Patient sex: M
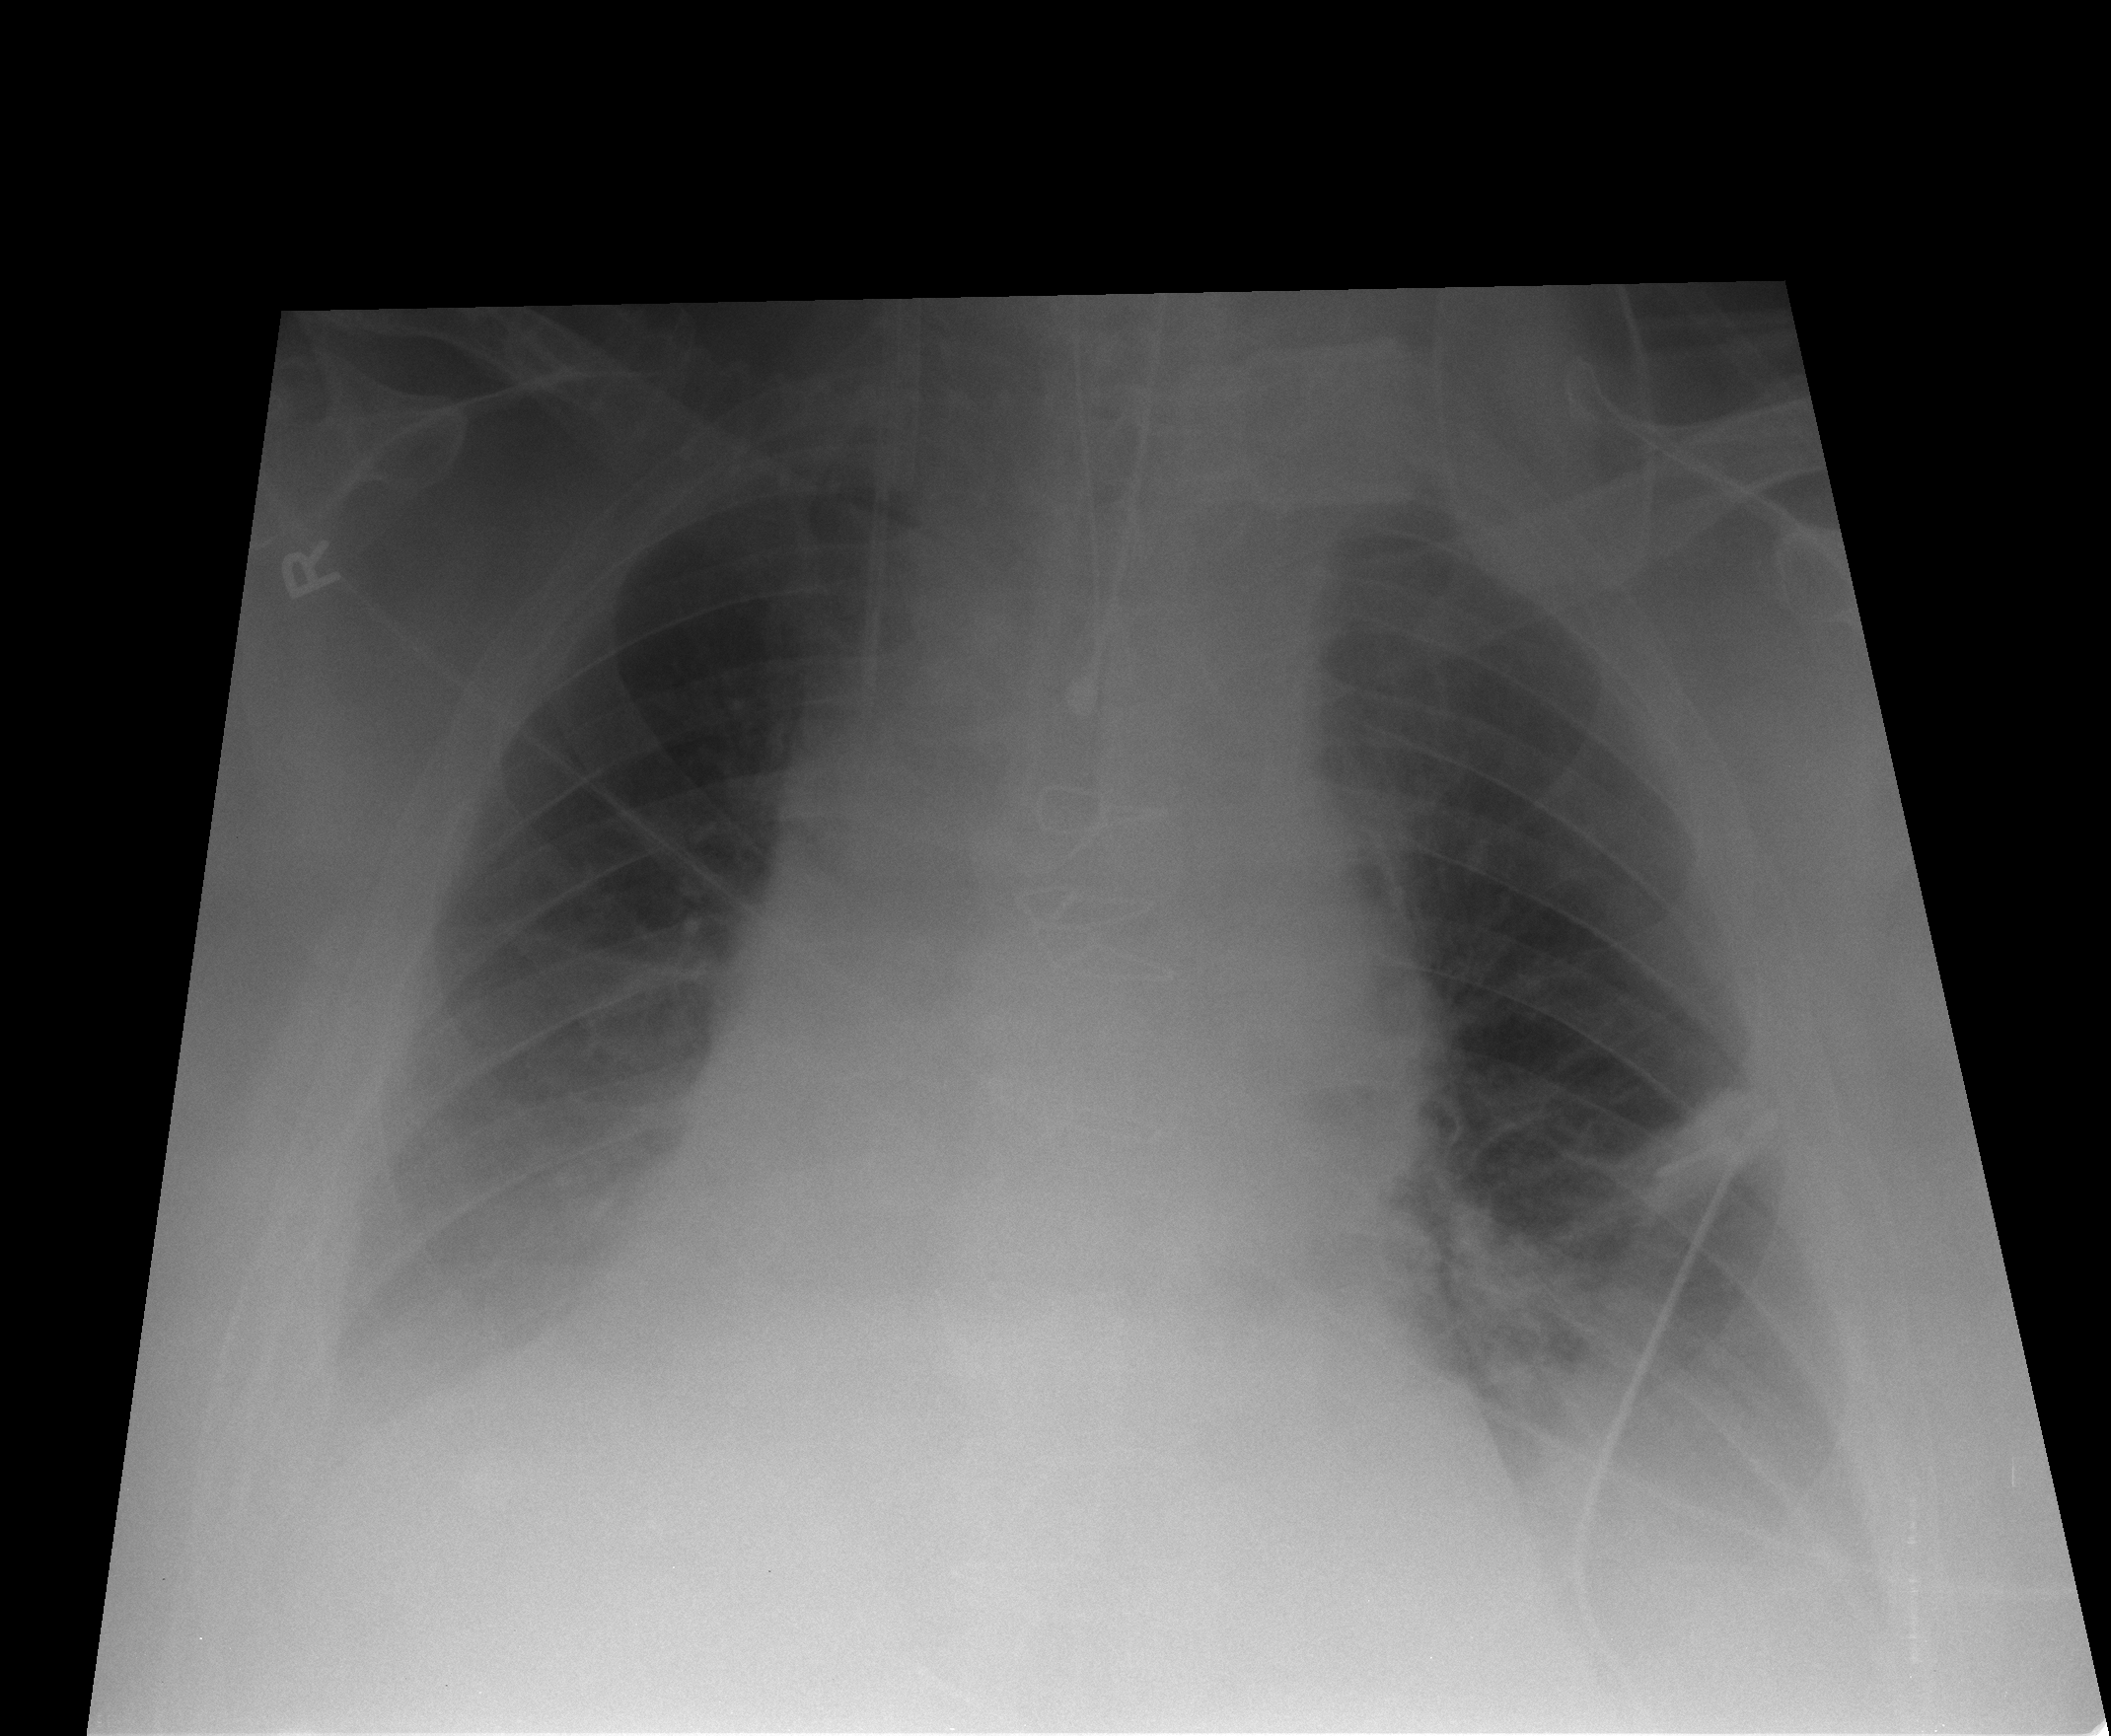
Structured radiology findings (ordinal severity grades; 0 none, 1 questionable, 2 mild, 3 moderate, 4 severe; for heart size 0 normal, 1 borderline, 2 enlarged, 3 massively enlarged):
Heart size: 3
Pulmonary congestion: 2
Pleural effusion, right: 2
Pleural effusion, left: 2
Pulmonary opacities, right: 0
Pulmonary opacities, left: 0
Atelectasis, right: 1
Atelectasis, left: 2